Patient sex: M
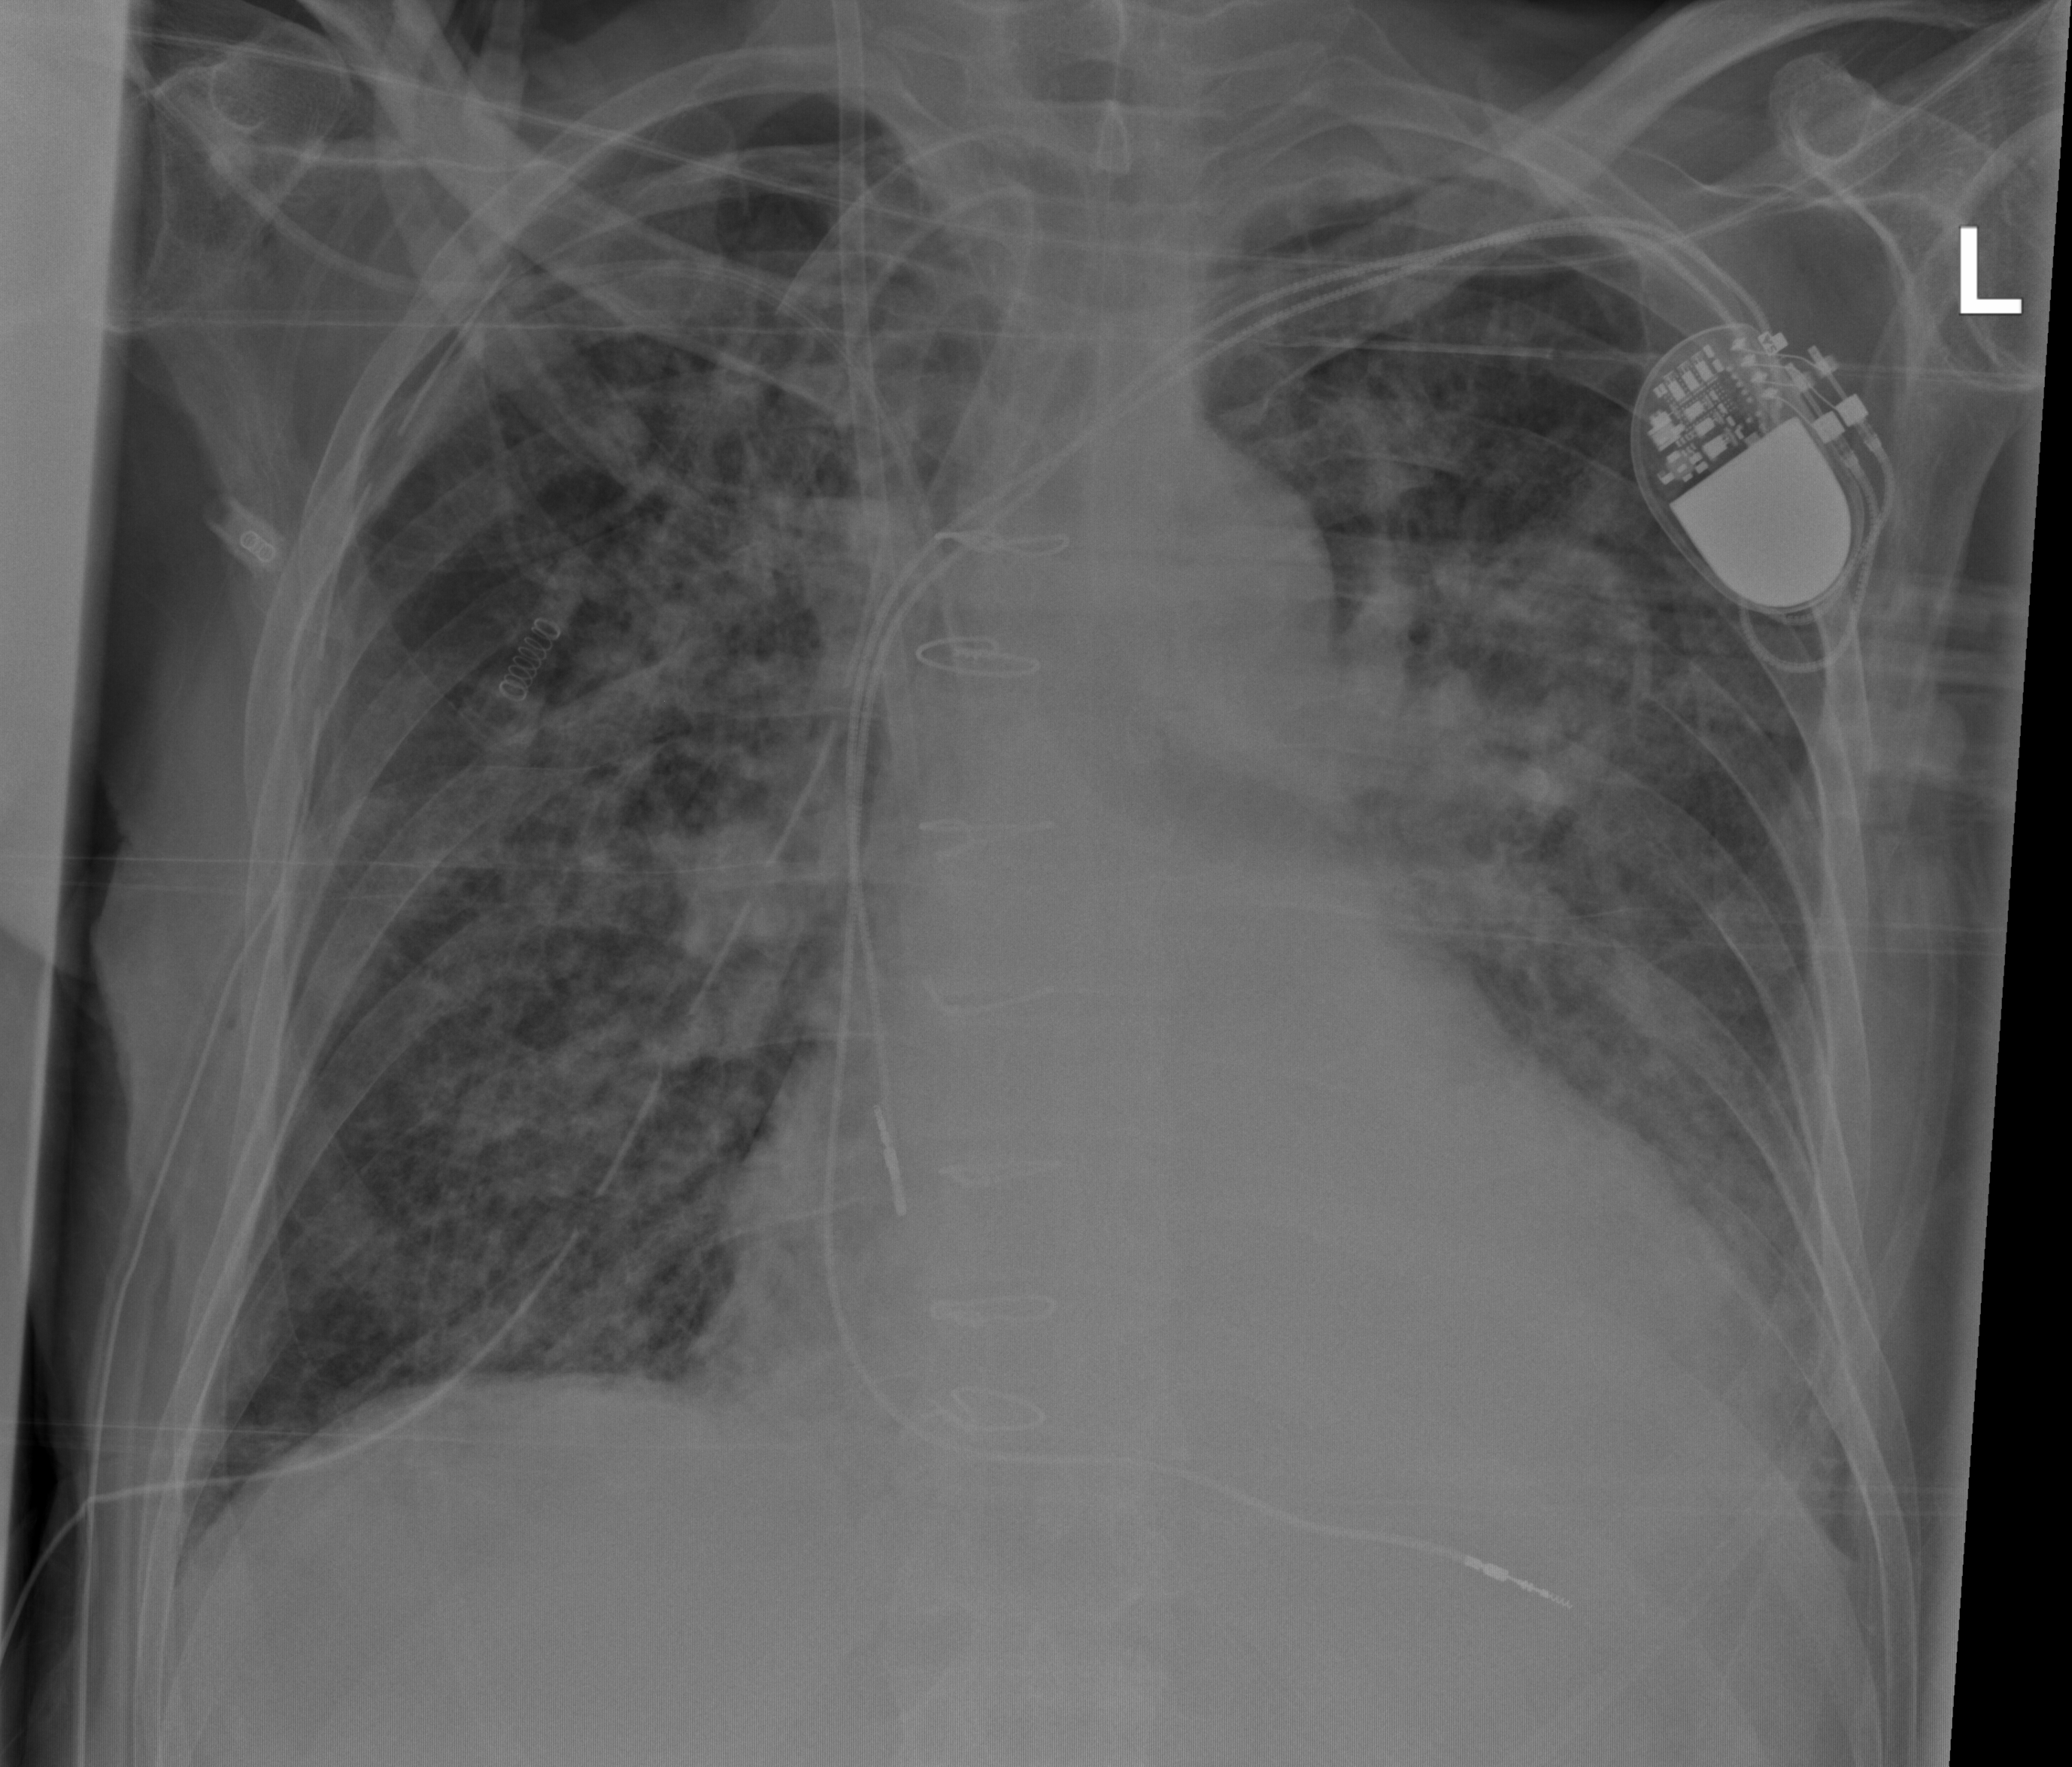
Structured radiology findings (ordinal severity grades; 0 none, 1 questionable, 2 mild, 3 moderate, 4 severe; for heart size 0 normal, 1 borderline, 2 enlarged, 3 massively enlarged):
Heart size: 2
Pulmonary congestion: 0
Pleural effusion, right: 0
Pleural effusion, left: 0
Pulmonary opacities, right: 3
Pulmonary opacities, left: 4
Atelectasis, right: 3
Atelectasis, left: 3